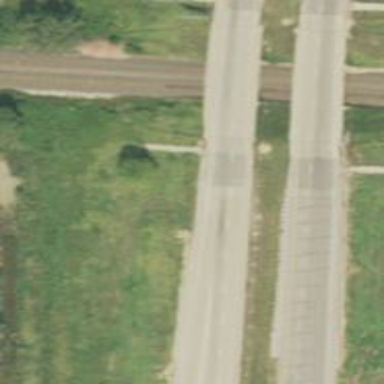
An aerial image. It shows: Motorway junction.